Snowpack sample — Snodgrass Mountain, Crested Butte, Colorado (2/4/25, 12:06 PM MST)
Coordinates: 38.923, -106.968
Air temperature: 35 °F
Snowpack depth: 80 cm
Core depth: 50 cm
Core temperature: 30.2 °F
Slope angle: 14°, slope face: 78°
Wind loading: low
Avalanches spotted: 0
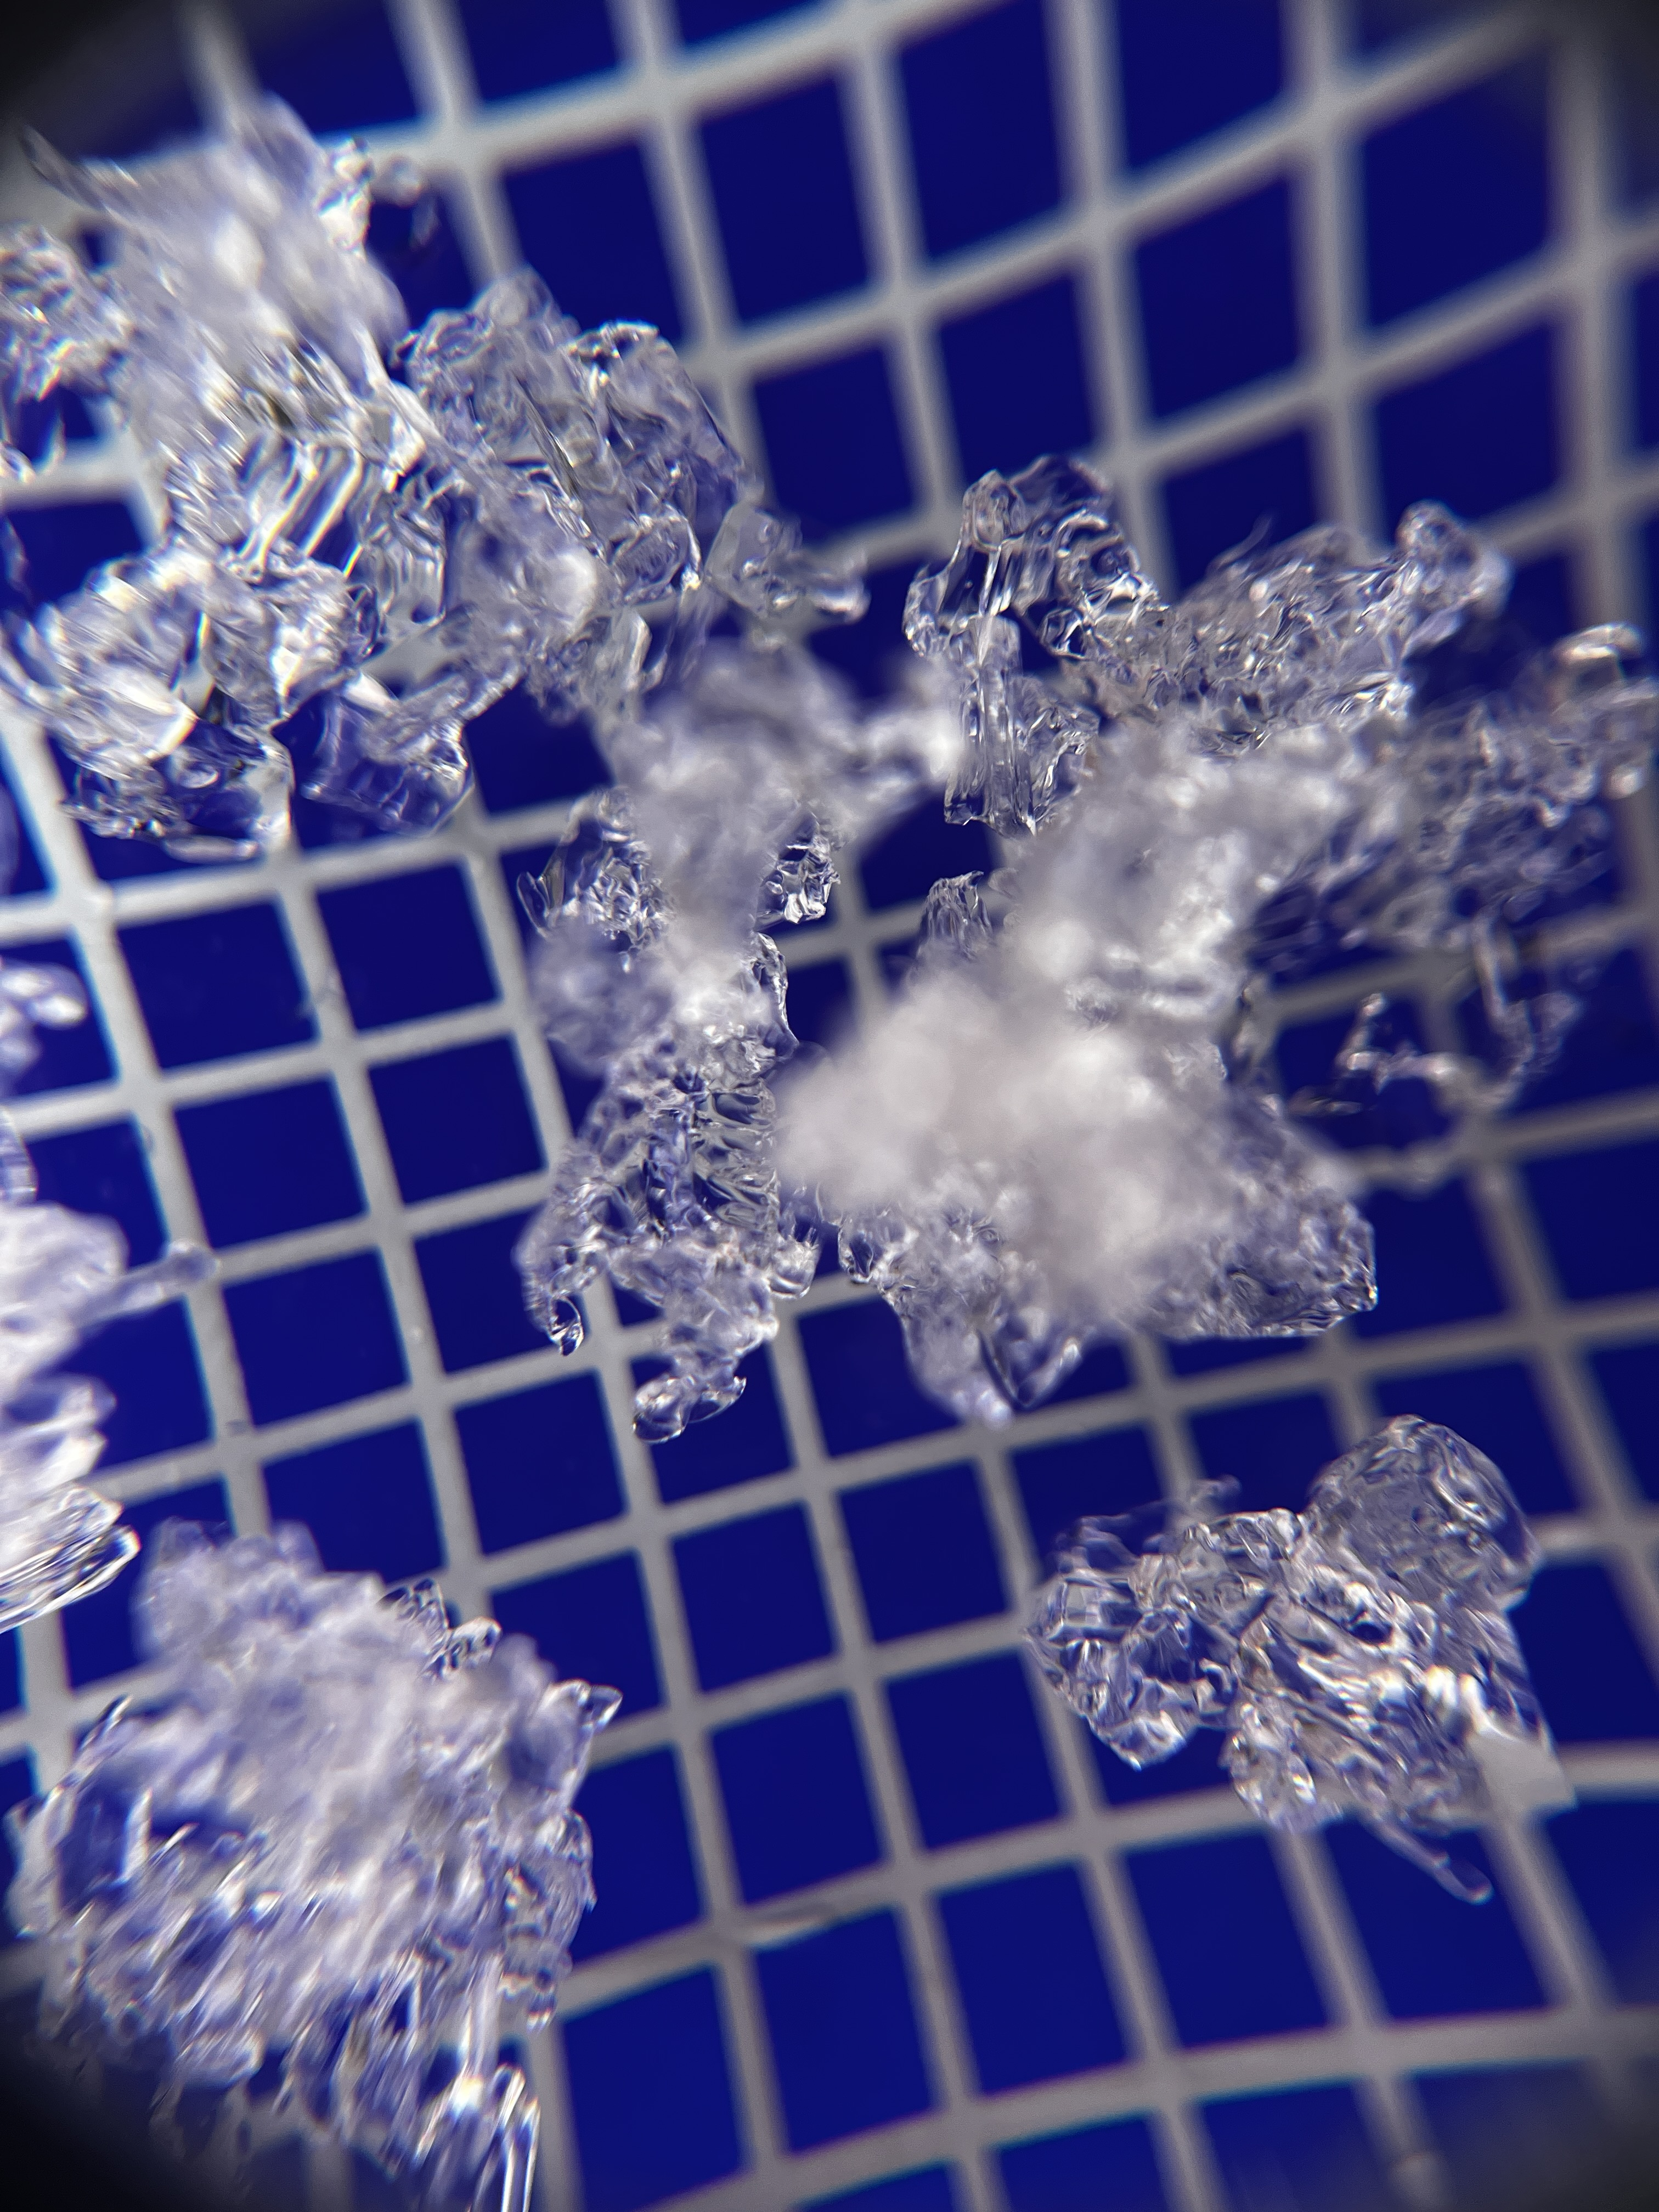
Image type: magnified_profile
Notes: No avalanches nearby, unusually warm weather for the last month reported by residents, Collected 25 yards from treeline